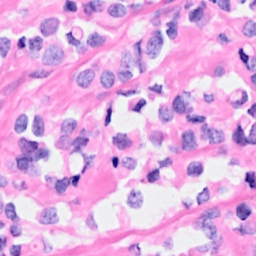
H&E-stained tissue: Breast